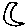
Label: moon